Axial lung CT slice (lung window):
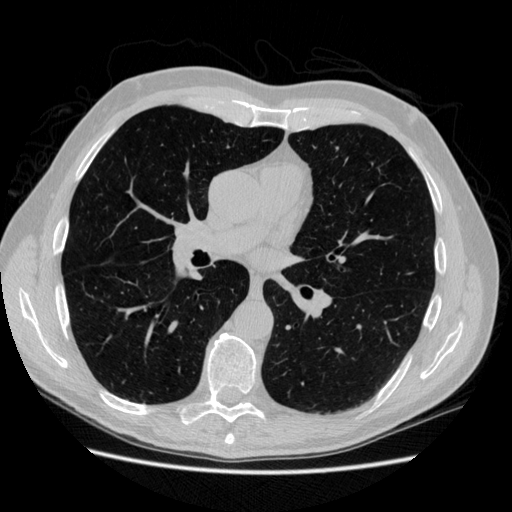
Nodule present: no